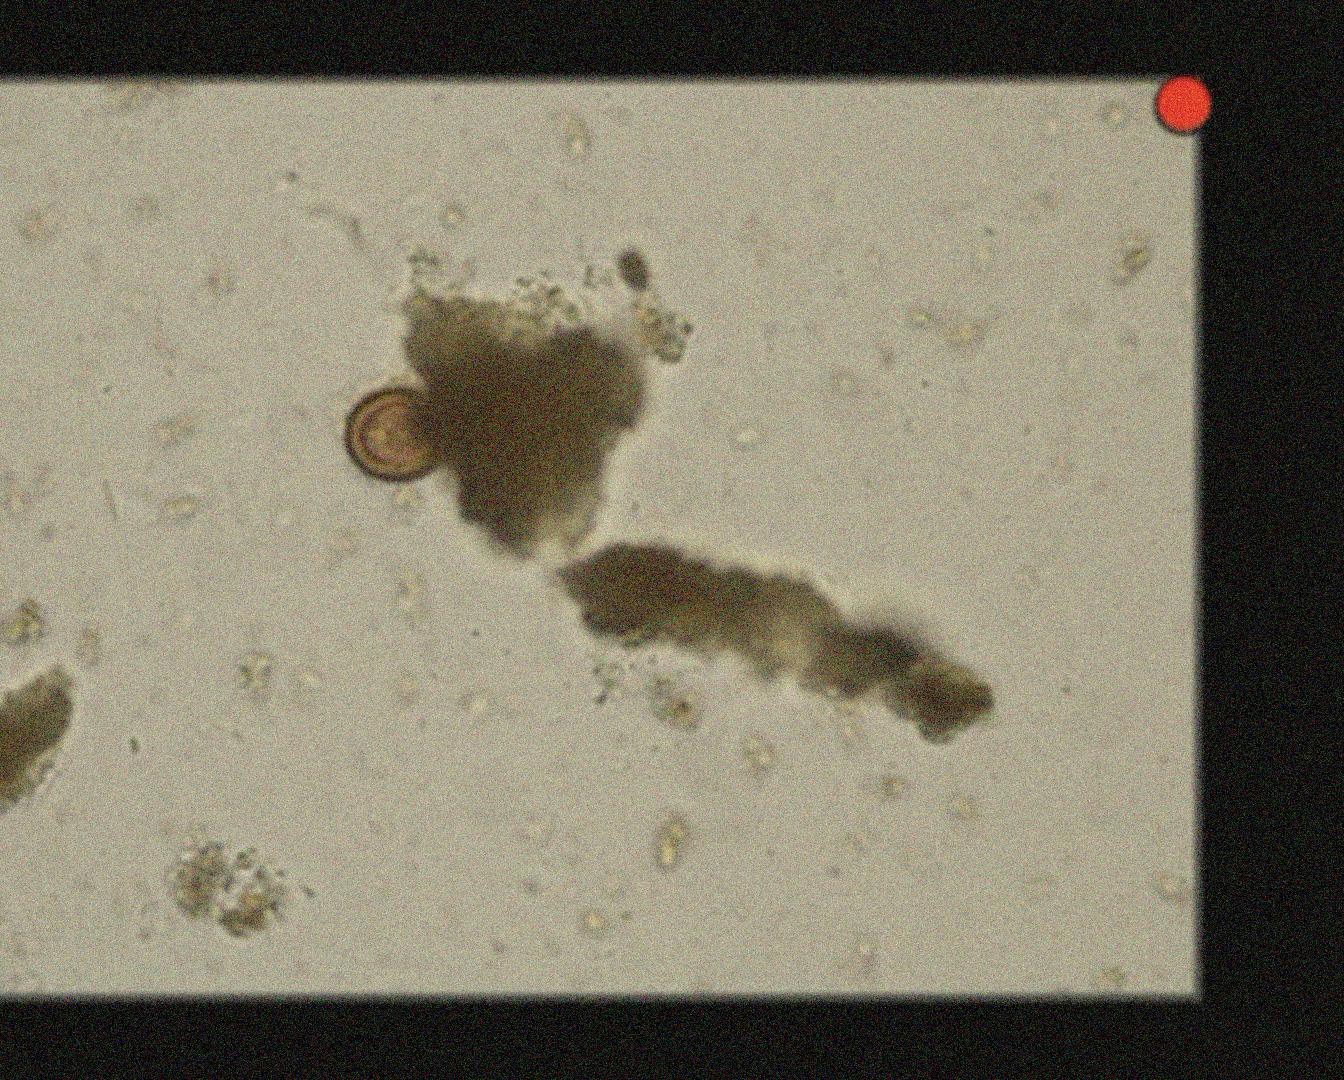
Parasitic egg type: Taenia spp. egg